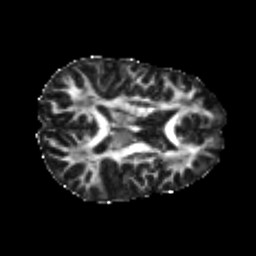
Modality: FA
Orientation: axial
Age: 22
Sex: male
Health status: healthy
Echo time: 0.074 s